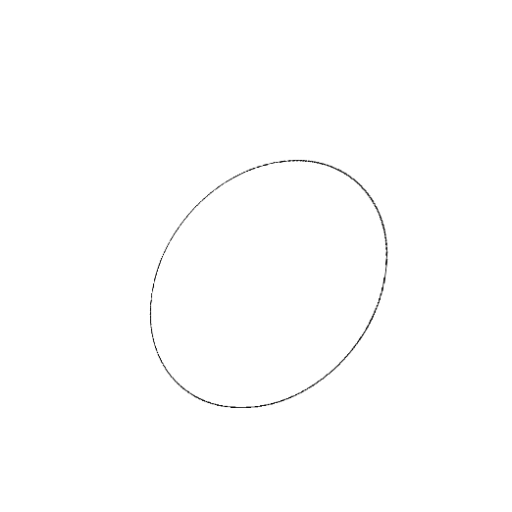
Crossing number: 0